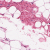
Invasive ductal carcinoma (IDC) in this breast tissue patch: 0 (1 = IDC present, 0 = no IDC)